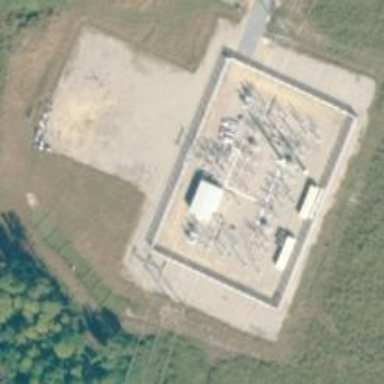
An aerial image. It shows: Switch for power supply.